Question: I want to read data from excel file and store it to Hash of arrays.
For example, I have an Excel file as below:

I want to fetch value from datasheet and store it like this:
'''
%hash = (
"A1" => [ "B1", "C1", "D1" ],
"A2" => [ "B2", "C2", "D2" ],
"A3" => [ "B3", "C3", "D3" ]
);
'''
I have installed <URL> and used the method below to store it.
'''
#!/usr/bin/perl
use Spreadsheet::Read;
my $workbook = ReadData ("test.xls");
my %hash = (
"$workbook->[1]{A2}" => ["$workbook->[1]{B2}","$workbook->[1]{B3}"]
);
print $hash{"$workbook->[1]{A2}"}->[1];
'''
But it is not smart.How can I archive it more efficient?
Can anybody give me some suggestions?
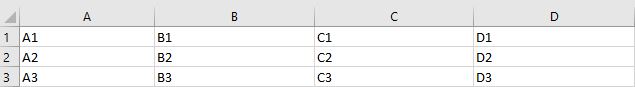
Answer: What I think you're asking for is a more general program that will process a spreadsheet that contains any number of rows and columns
I've written this according to the <URL>, which says that it exports a 'row' function which will return an array of the elements in the given row number of the given spreadsheet
I've not been able to test this as I don't have a copy of Excel installed, but it does compile successfully and it's fairly simple so I don't anticipate any problems
'''
#!/usr/bin/perl
use strict;
use warnings 'all';
use Spreadsheet::Read qw/ ReadData row /;
my $workbook = ReadData('test.xls', rc => 1, cells => 0);
my $sheet = $workbook->[1];
my %data;
for my $i ( 1 .. $sheet->{maxrow} ) {
my ($col1, @rest) = row($sheet, $i);
$data{ $col1 } = \@rest;
}
use Data::Dumper;
print Dumper \%data;
'''